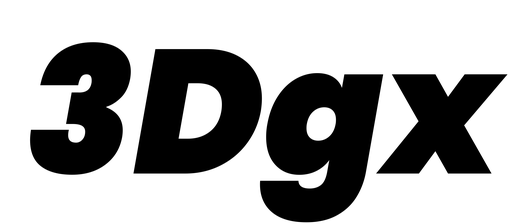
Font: Poppins-BlackItalic